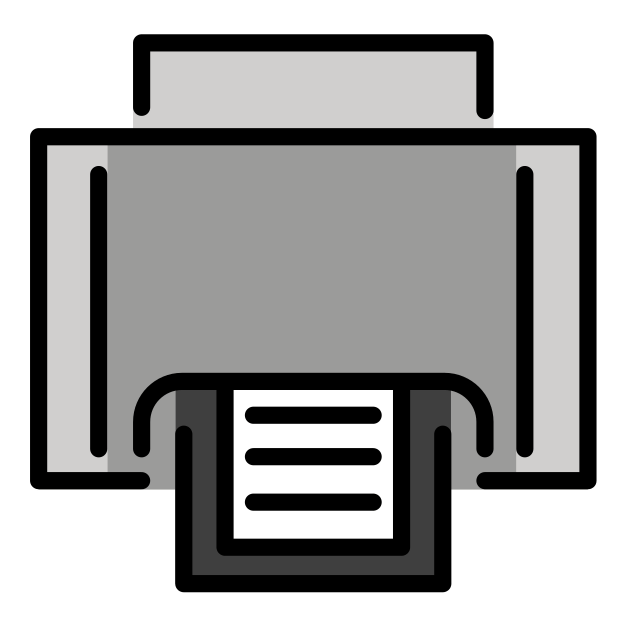
Emoji: 🖨
Name: printer
Unicode: 0x1f5a8